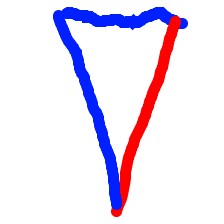
Shape: triangle